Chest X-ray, PA view. Patient: 11 years old, sex M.
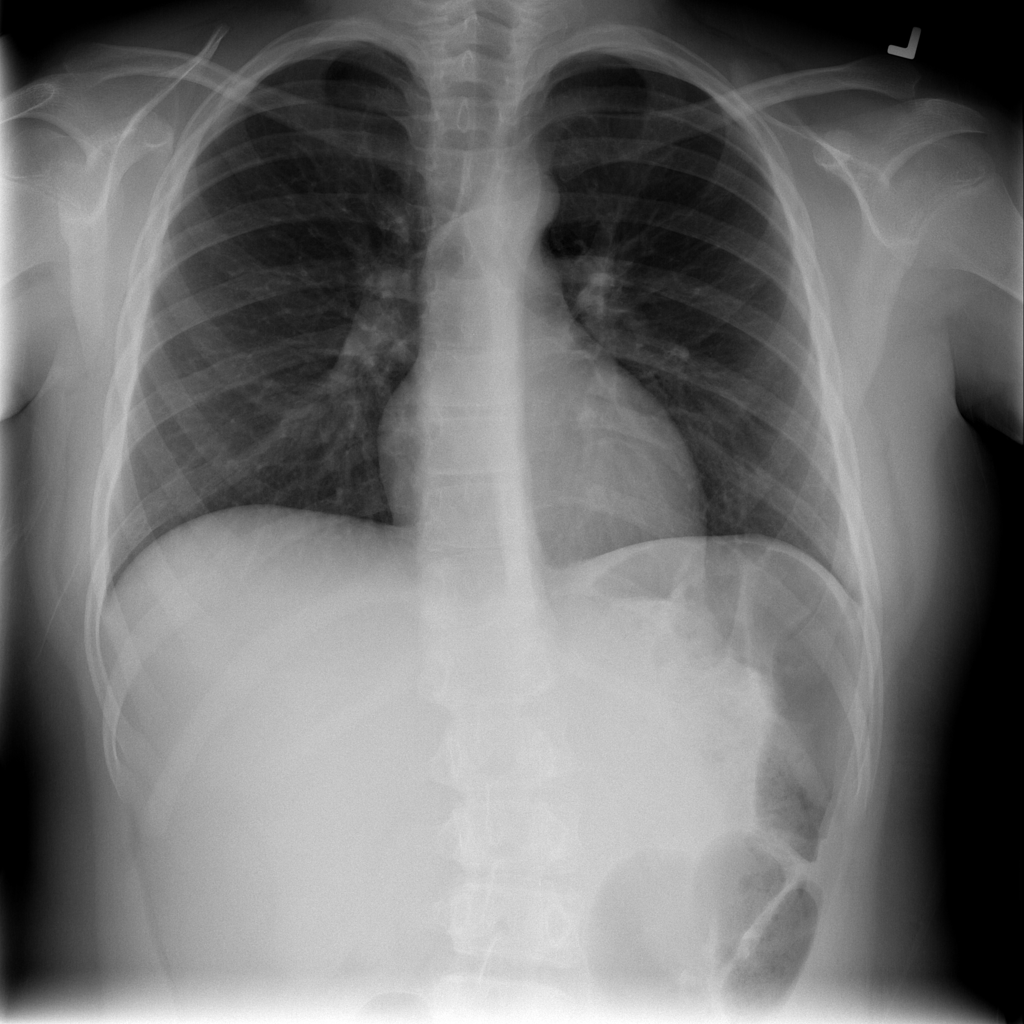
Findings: No Finding